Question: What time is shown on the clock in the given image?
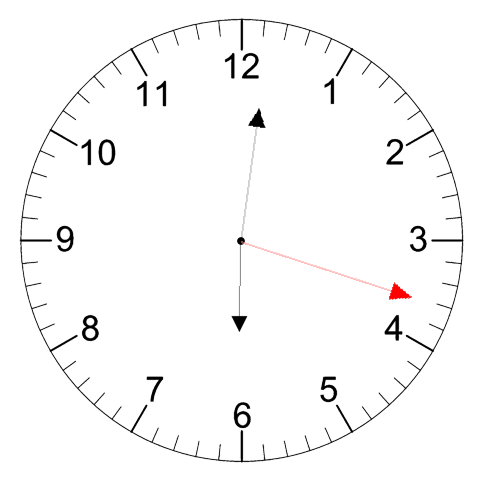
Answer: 06:01:18